Question: This doesn't make sense to me: if I run this code:
'''
protected void viewStoryTime_OnRowDataBound(Object sender, GridViewRowEventArgs e)
{
if (e.Row.RowType == DataControlRowType.DataRow)
{
var obj = ((DataRowView)e.Row.DataItem)["ActivityDate"];
if (DateTime.Parse(obj.ToString()) < DateTime.Now.StartOfWeek(DayOfWeek.Monday))
{
System.Diagnostics.Debug.WriteLine(e.Row.RowIndex);
}
}
}
'''
My output is:
'''
4
'''
Now if I try to use this to clear a cell:
'''
protected void viewStoryTime_OnRowDataBound(Object sender, GridViewRowEventArgs e)
{
if (e.Row.RowType == DataControlRowType.DataRow)
{
var obj = ((DataRowView)e.Row.DataItem)["ActivityDate"];
if (DateTime.Parse(obj.ToString()) < DateTime.Now.StartOfWeek(DayOfWeek.Monday))
{
viewStoryTime.Rows[e.Row.RowIndex].Cells[3].Controls.Clear();
}
}
}
'''
I get:
> A first chance exception of type 'System.ArgumentOutOfRangeException' occurred in mscorlib.dll
Additionally, I get this exception if I manually input 4:
'''
viewStoryTime.Rows[e.Row.RowIndex].Cells[3].Controls.Clear();
'''
If I input 3 however it removes the control from the column directly before the one that it should:

Why am I getting this exception and what can I do about it?
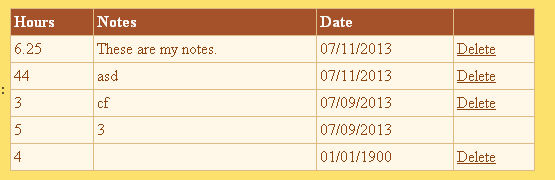
Answer: Based on everything you've tried, the only way you're getting this exception is for 'e.Row.RowIndex' to be out of range:
'''
viewStoryTime.Rows[e.Row.RowIndex]...
'''
However, it's unclear to me why you don't simply do this:
'''
e.Row.Cells[3].Controls.Clear();
'''
You could have issues accessing the rows on 'viewStoryTime' depending on where the page is in the event life cycle.